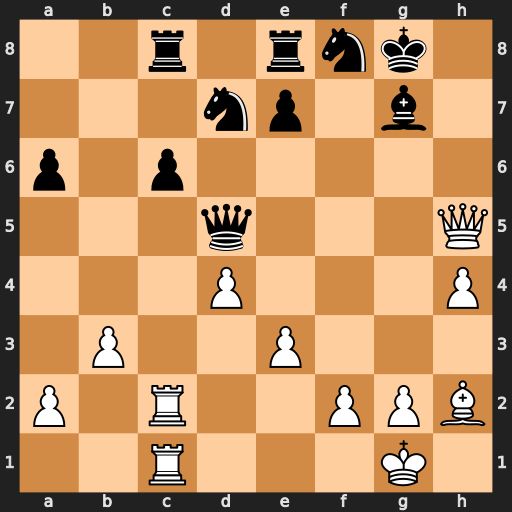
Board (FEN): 2r1rnk1/3np1b1/p1p5/3q3Q/3P3P/1P2P3/P1R2PPB/2R3K1
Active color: w
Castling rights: -
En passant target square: -
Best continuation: Qxd5+ cxd5 Rxc8 Rxc8 Rxc8